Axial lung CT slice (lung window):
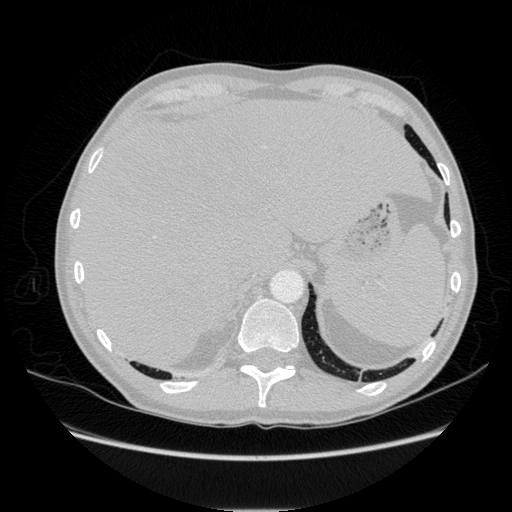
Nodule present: no